Aerial crown-view tile of a tropical tree (Barro Colorado Island, Panama), acquired 20250317:
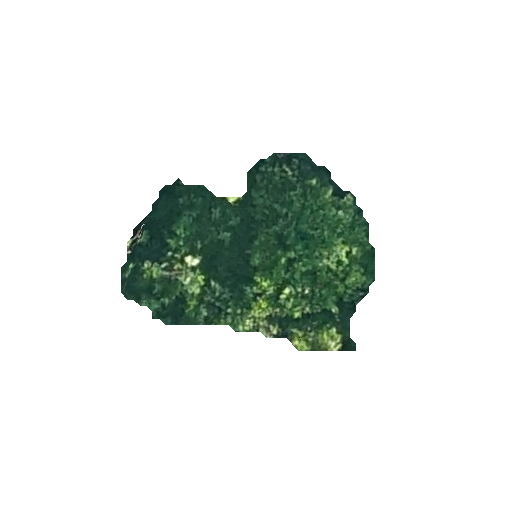
Species: Protium stevensonii
GBIF accepted scientific name: Tetragastris panamensis
Crown area: 51.794 m²